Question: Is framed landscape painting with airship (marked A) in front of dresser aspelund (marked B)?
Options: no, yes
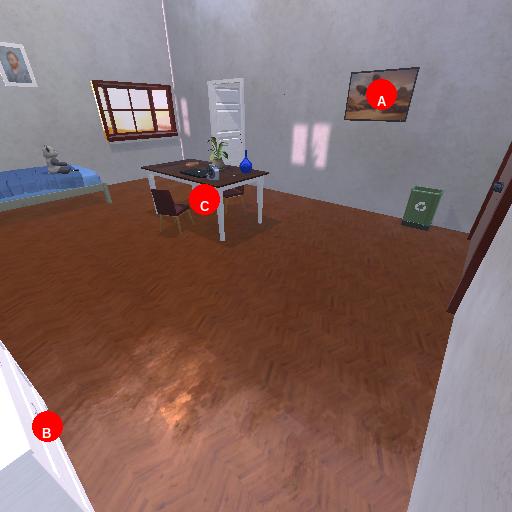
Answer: no